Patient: sex M, age 45
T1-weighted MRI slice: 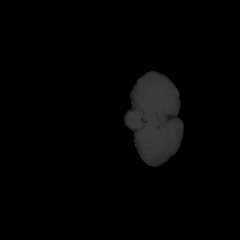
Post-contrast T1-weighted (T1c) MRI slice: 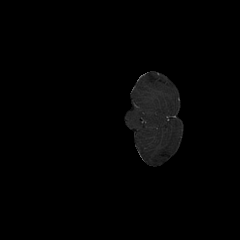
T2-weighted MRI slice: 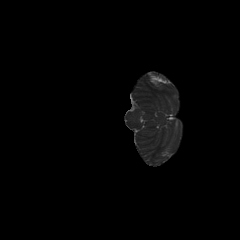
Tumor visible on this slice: no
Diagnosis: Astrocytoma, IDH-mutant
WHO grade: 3